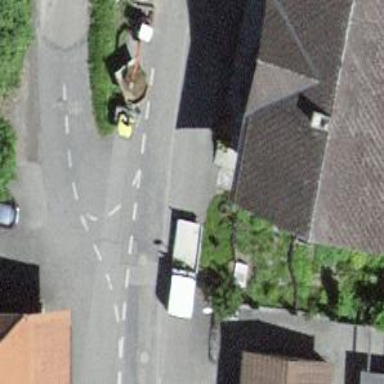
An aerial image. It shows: Post box.